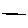
Label: line